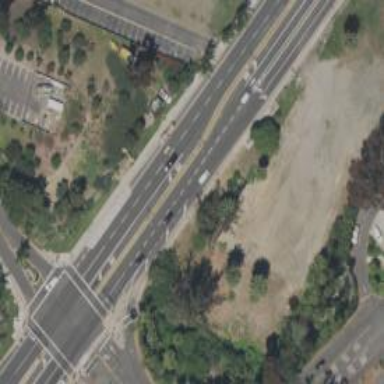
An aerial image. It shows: Tertiary road with separate sidewalk.